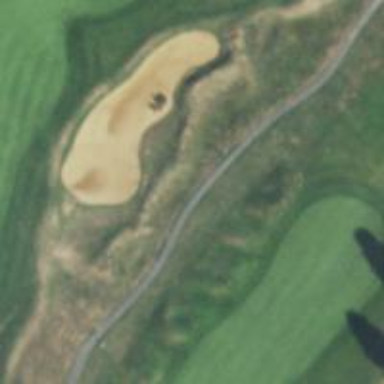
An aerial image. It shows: Sandy area is golf bunker.